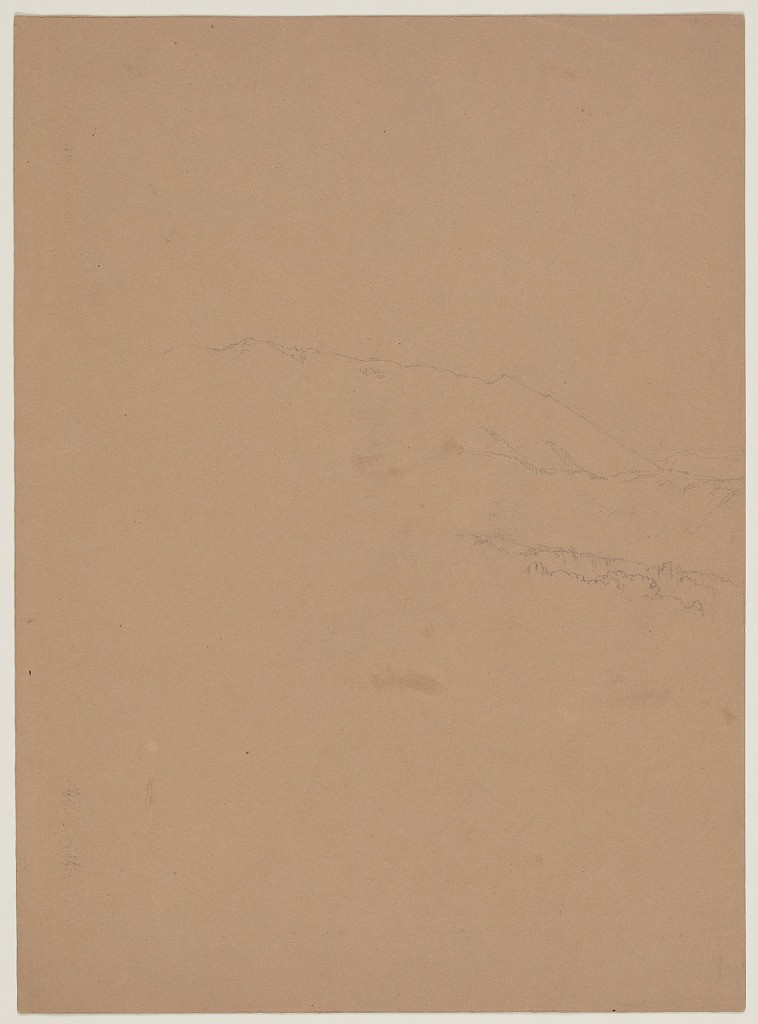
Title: Panorama Fragment of a Mountainous Landscape
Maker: Frederic Edwin Church, American, 1826–1900
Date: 1850–1870
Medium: Graphite on light brown wove paper
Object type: Drawing
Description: Panorama fragment showing a mountainous and heavily wooded landscape. Hills and steep ridges comprise the middle distance before giving way to a large mountain with a sharp peak at center. Another mountain range is visible in the extreme background at center right.